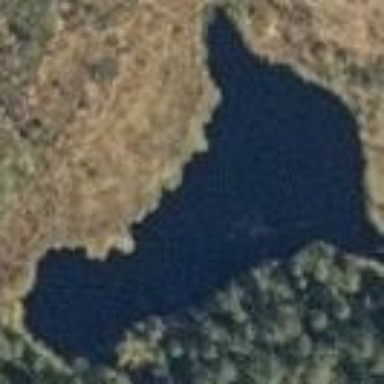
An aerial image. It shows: Beautiful lake surrounded by nature.